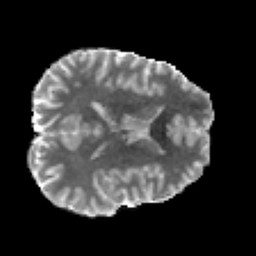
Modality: MD
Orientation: axial
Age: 28
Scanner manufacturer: philips
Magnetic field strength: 3 T
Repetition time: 8.591 s
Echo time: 0.1268 s